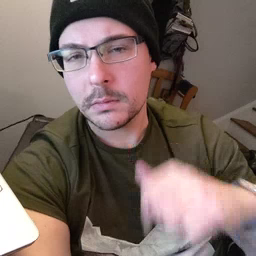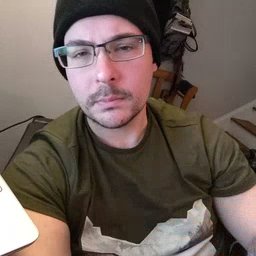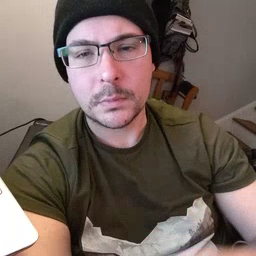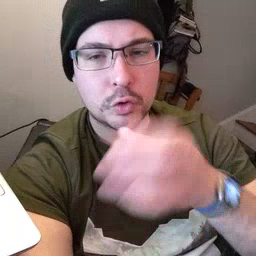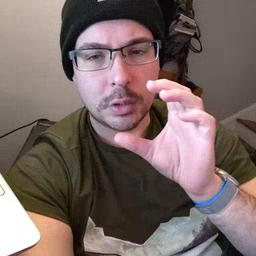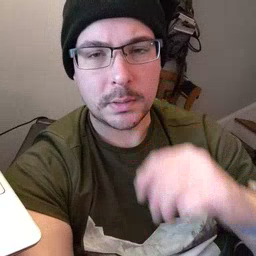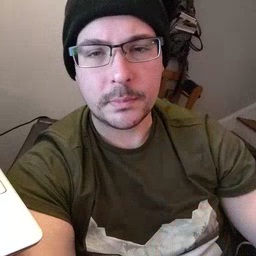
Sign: drink